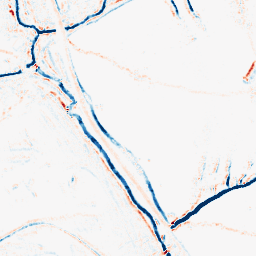
Category: morphological
Decomposition family: morphological_square
Decomposition parameters: operation: average
size: 5
Upsampling method: bilinear
Upsampling parameters: scale: 2
Upsampling scale: 2